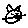
Label: cat